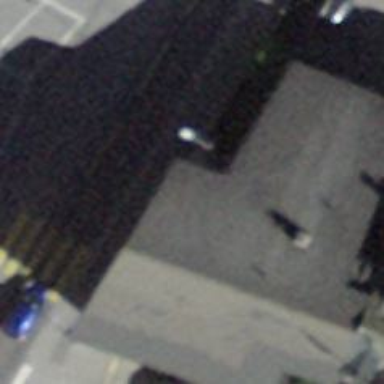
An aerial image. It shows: Building with flat roof.